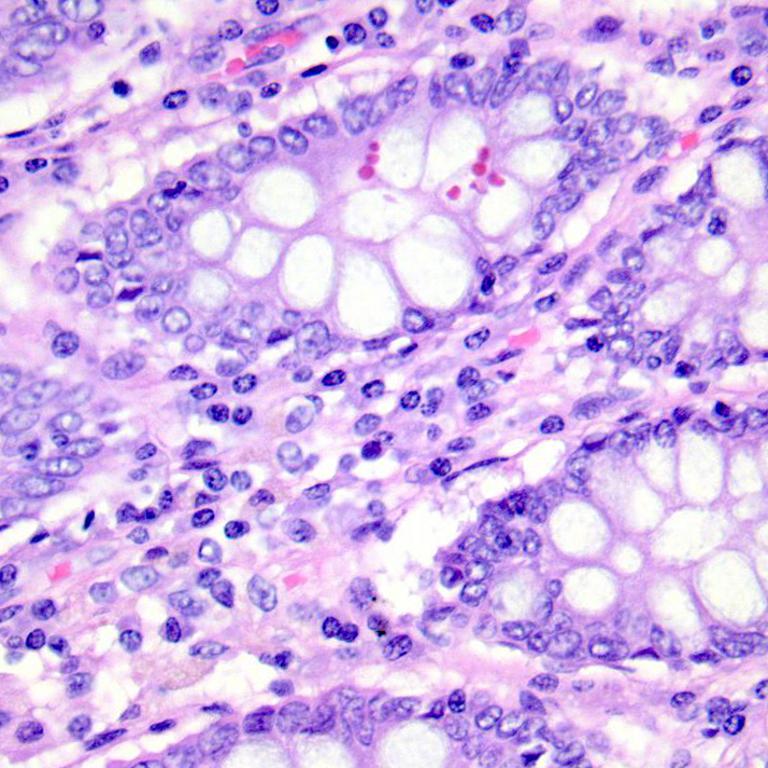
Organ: colon
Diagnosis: benign